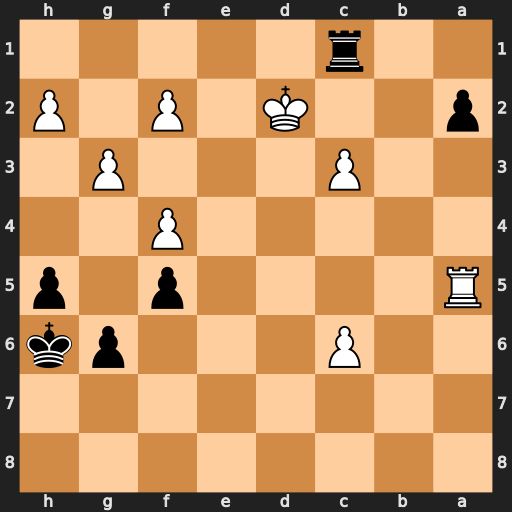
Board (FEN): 8/8/2P3pk/R4p1p/5P2/2P3P1/p2K1P1P/2r5
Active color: b
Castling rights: -
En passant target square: -
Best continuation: a1=Q Rxa1 Rxa1